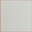
Piece: xx